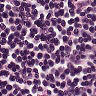
Metastatic tissue present: no